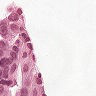
Metastatic tissue present: yes